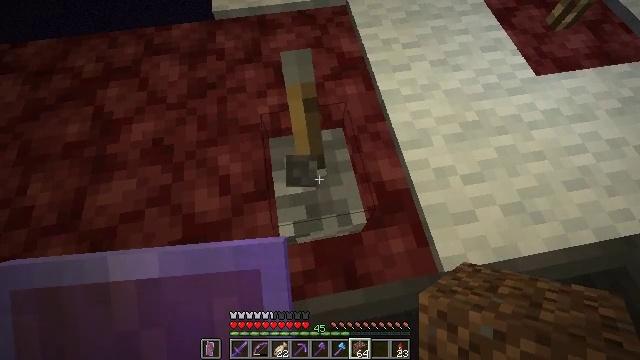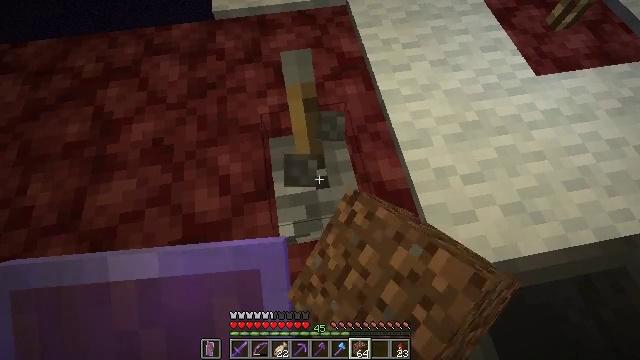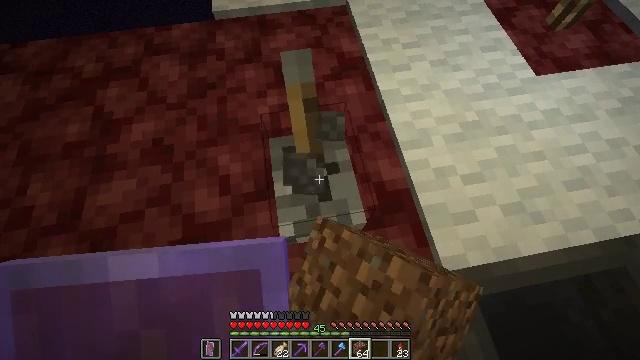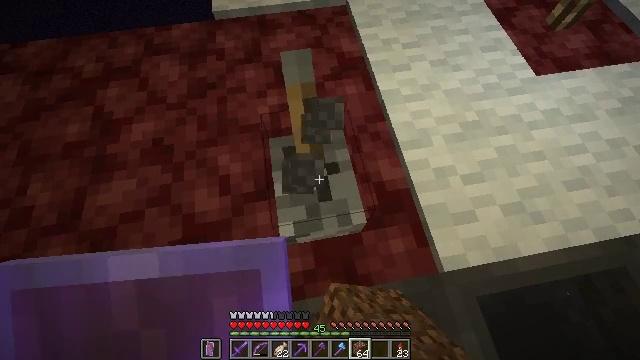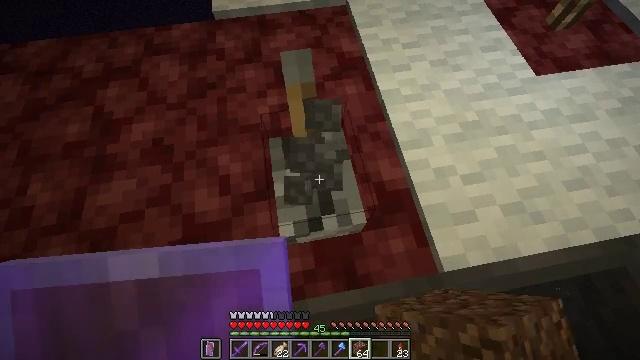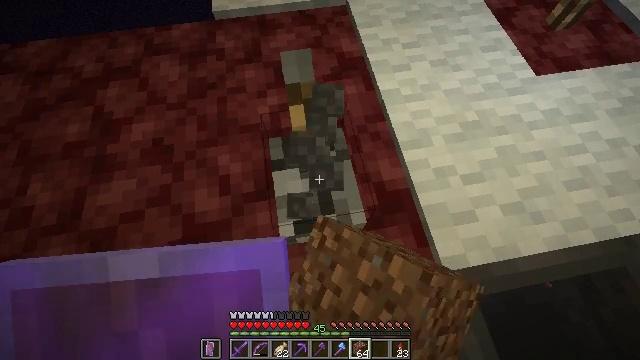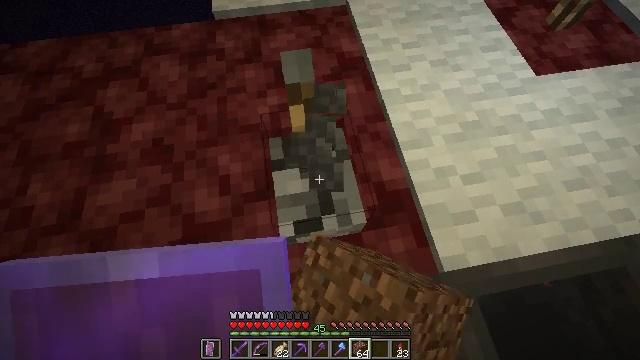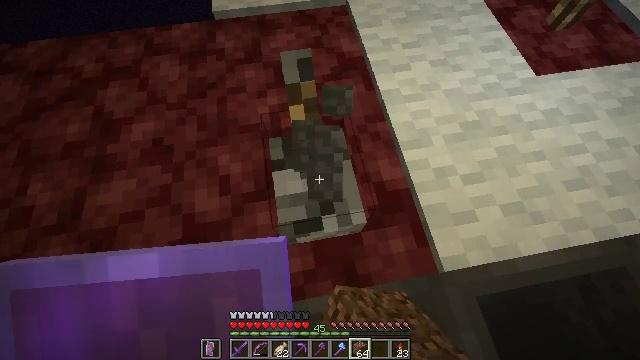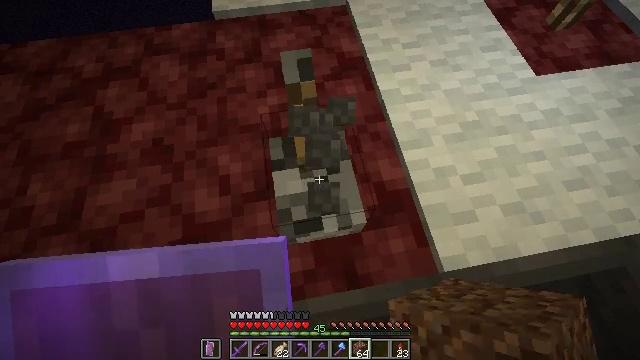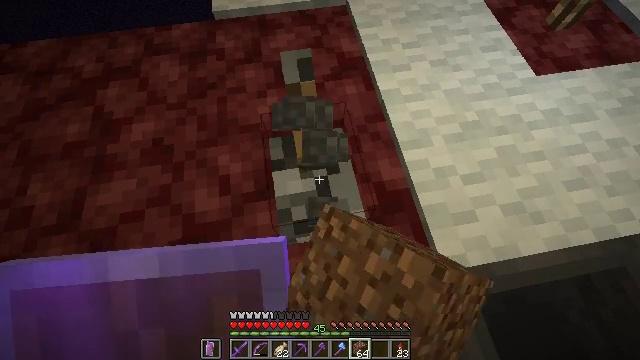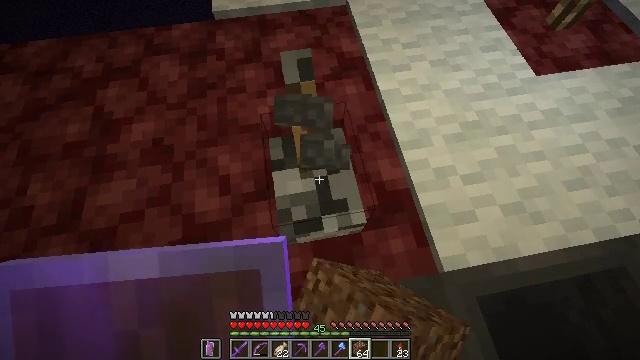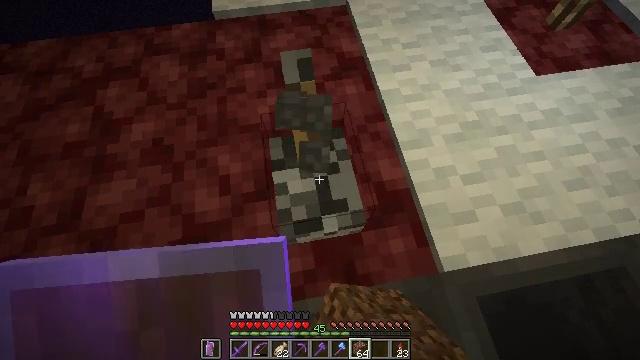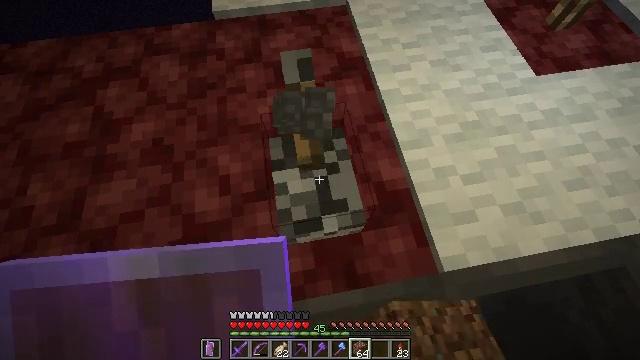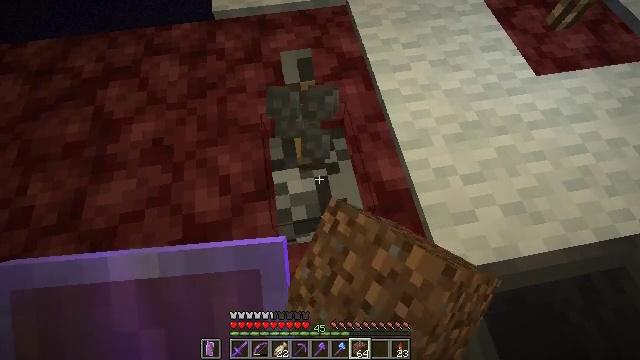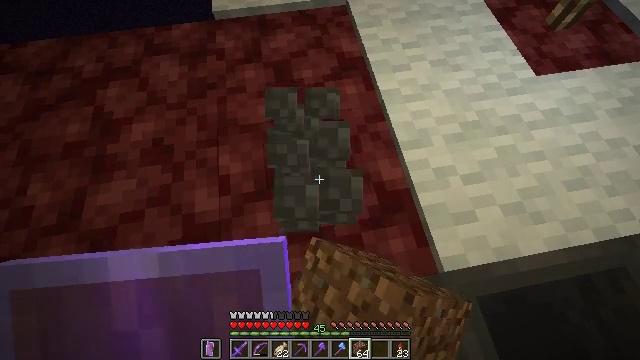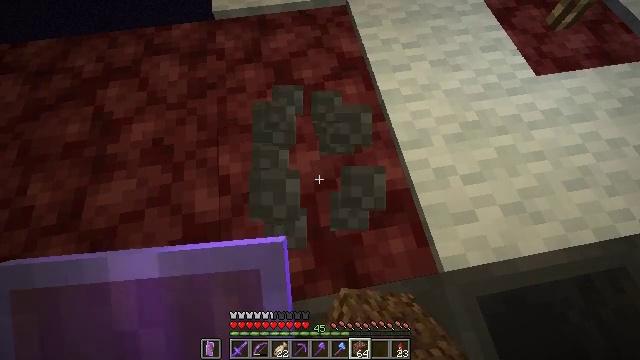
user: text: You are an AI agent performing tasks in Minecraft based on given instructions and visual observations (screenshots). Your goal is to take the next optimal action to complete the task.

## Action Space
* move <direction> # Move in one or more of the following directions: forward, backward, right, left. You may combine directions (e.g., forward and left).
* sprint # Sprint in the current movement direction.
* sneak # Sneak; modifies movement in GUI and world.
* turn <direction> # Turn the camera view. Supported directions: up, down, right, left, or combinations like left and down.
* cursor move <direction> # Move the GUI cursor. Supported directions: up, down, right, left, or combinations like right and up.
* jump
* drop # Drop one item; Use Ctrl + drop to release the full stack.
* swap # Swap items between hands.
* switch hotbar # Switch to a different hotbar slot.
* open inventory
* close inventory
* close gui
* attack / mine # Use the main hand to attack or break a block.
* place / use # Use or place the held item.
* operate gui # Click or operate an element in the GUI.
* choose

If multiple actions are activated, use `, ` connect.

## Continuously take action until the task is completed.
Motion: motion action
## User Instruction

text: Attack the lever to remove it.
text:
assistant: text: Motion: sneak, attack / mine
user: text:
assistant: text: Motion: sneak, attack / mine
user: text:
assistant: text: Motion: sneak, attack / mine
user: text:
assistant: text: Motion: sneak, attack / mine
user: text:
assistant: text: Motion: sneak, attack / mine
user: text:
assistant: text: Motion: sneak, attack / mine
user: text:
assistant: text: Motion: sneak, attack / mine
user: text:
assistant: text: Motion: sneak, attack / mine
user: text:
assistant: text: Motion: sneak, attack / mine
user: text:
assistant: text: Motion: sneak, attack / mine
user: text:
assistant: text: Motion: sneak, attack / mine
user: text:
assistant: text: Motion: sneak, attack / mine
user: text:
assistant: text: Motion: sneak, attack / mine
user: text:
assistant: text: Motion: sneak, attack / mine
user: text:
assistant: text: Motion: sneak
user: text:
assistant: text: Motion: sneak
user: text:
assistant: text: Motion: sneak
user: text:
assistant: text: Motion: sneak
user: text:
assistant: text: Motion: sneak